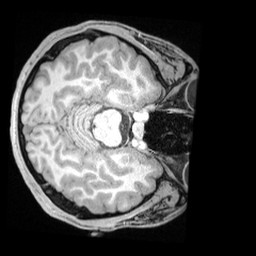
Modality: T1w
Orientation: axial
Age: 19
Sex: male
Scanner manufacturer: siemens
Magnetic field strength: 3 T
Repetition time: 1.68 s
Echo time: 0.00188 s